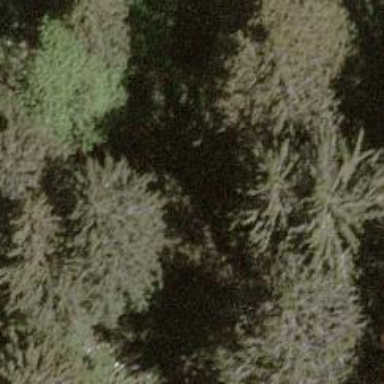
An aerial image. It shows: Beautiful tree in nature.